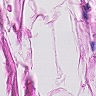
Metastatic tissue present: no